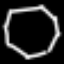
Label: octagon